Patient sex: M
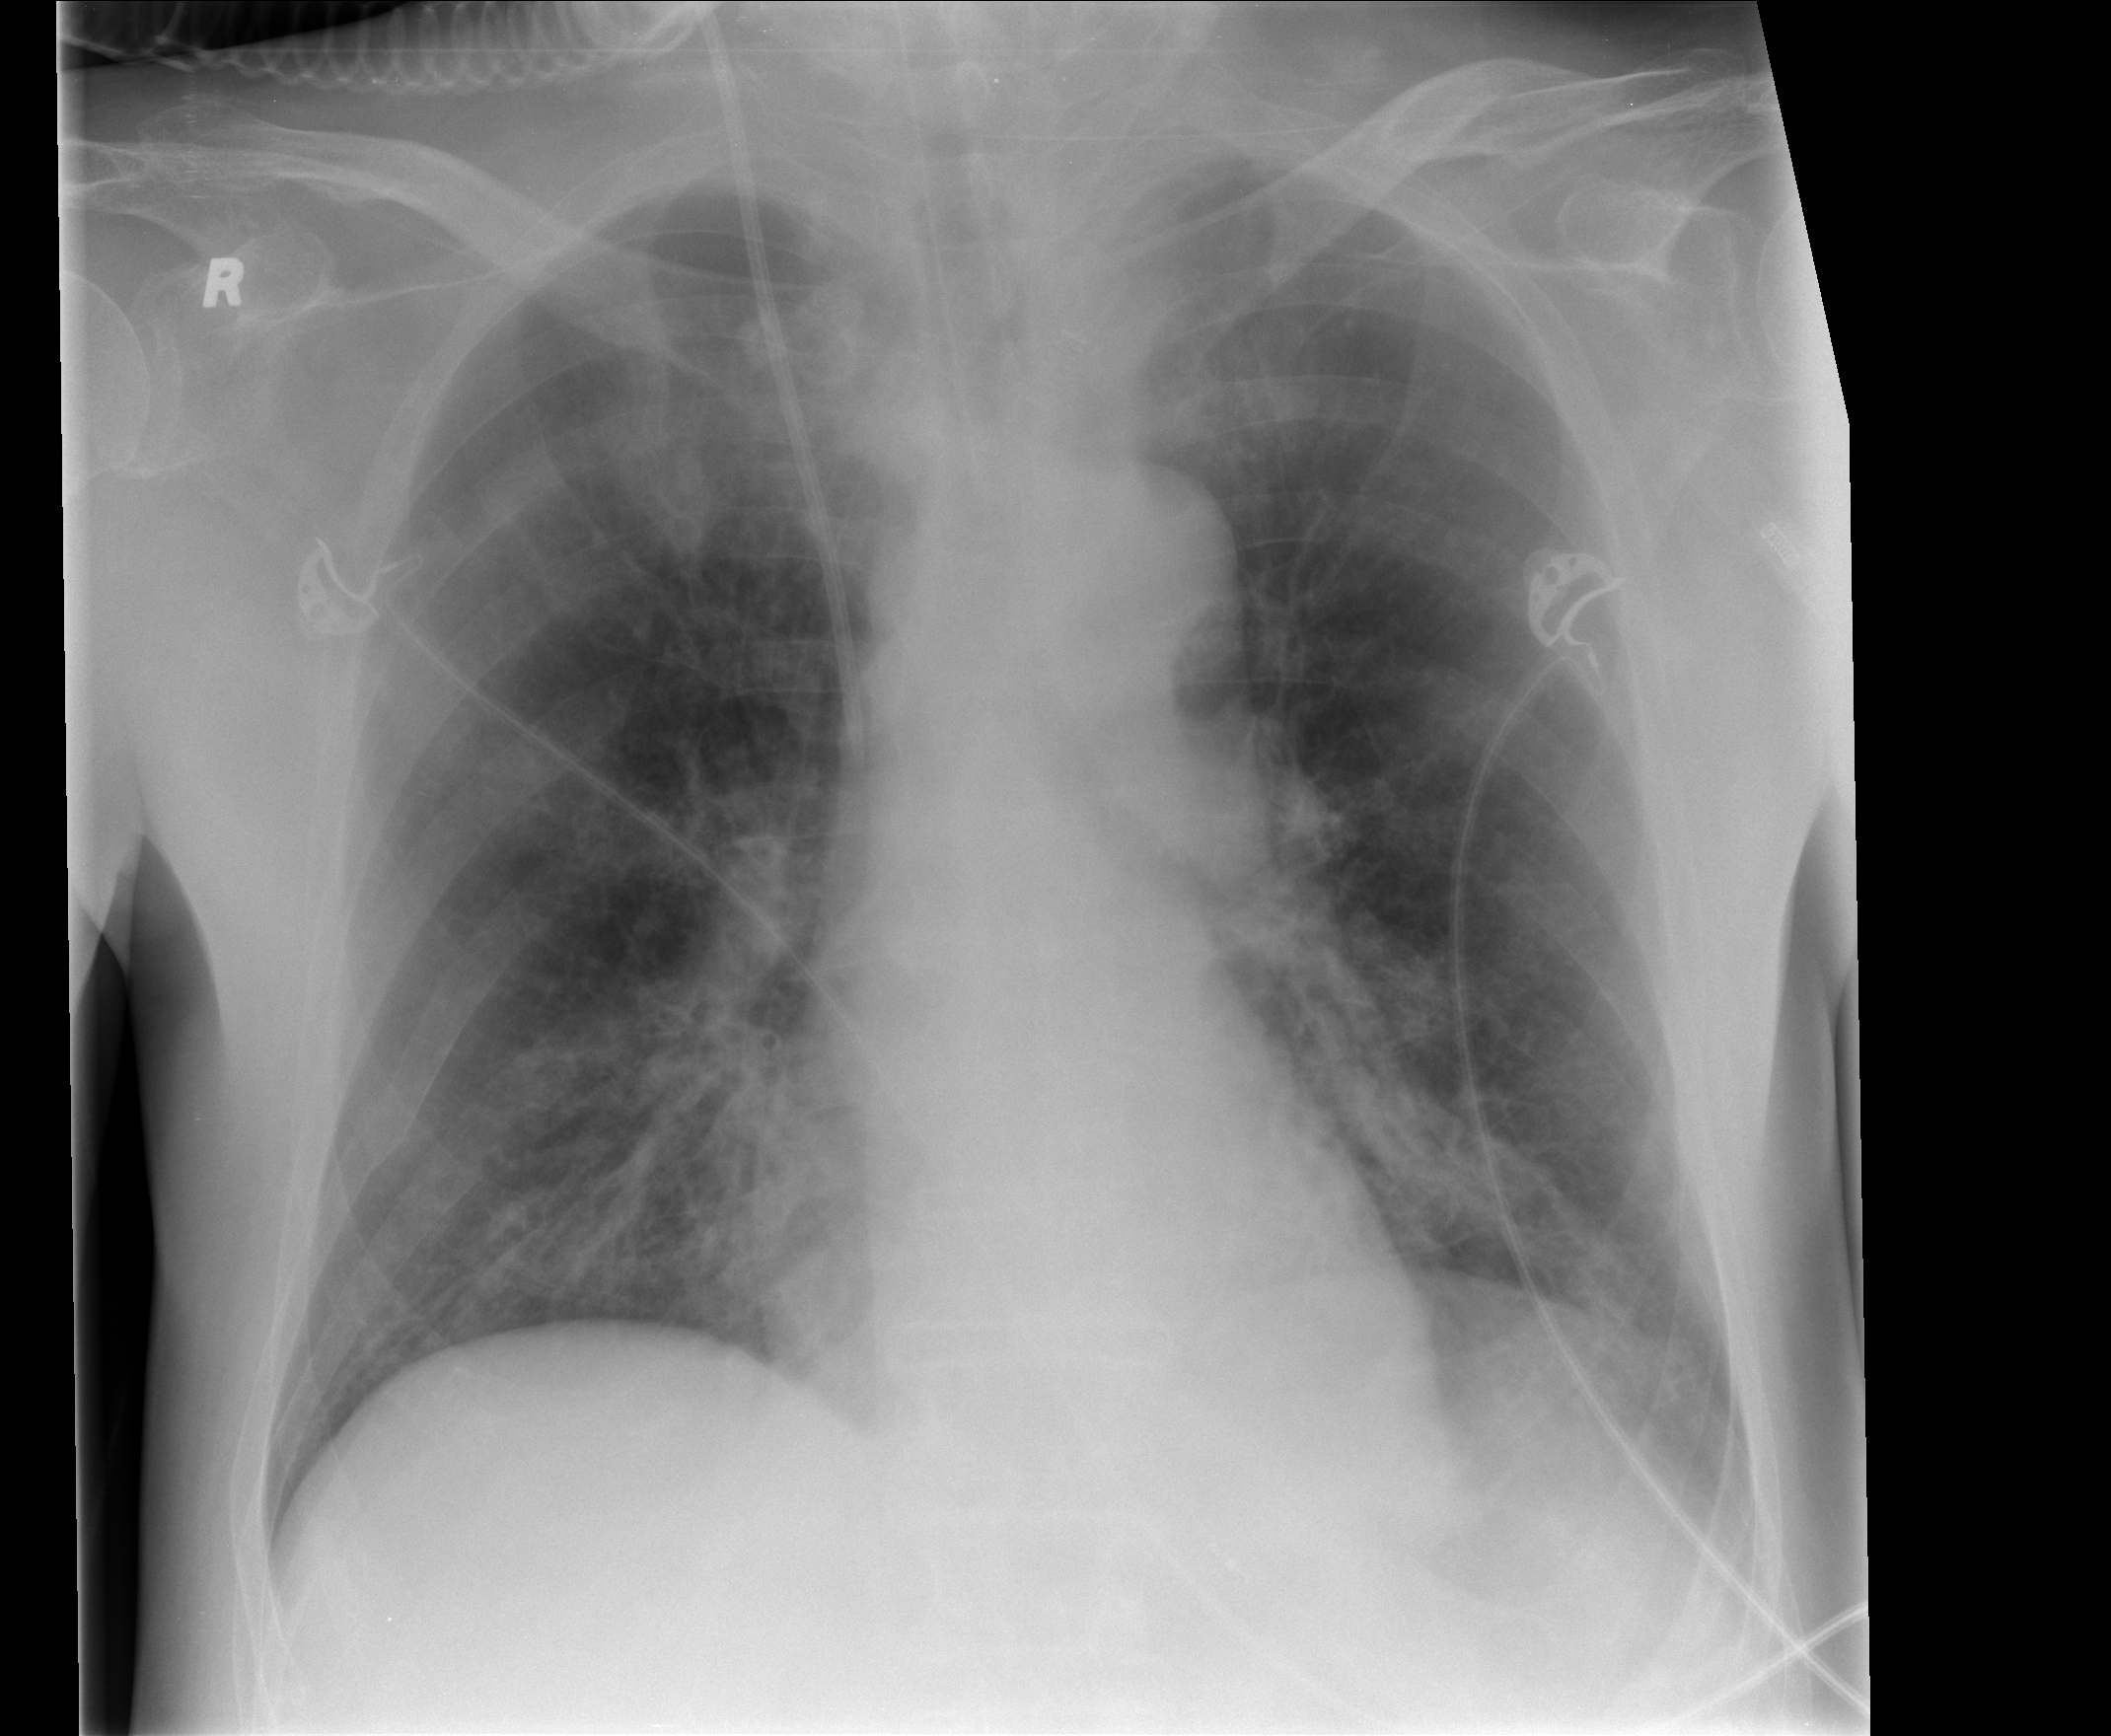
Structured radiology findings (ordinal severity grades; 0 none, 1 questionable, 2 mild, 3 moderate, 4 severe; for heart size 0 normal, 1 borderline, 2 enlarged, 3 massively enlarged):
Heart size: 0
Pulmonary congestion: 0
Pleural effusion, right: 0
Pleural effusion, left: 0
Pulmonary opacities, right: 2
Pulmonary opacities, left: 2
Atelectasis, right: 0
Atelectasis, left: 0